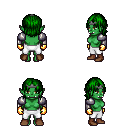
a pixel art fantasy rpg character, female body template, orc, green skin, steel arm armor, white pants, green long bangs hairstyle, iron tiara, gold gloves, brown shoes, four views (front, back, left, right), 2x2 character sprite sheet, small pixel art, hard edges, no anti-aliasing